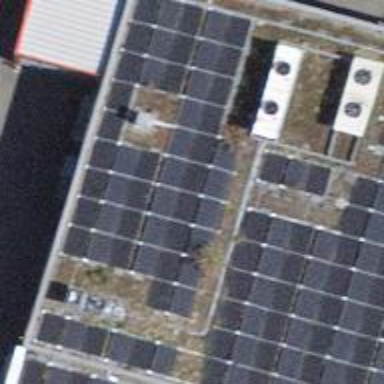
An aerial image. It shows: Solar power generator.